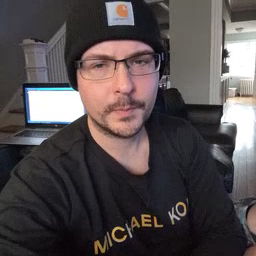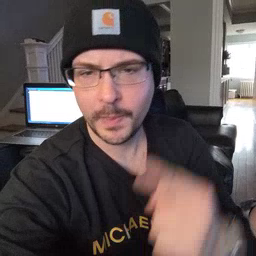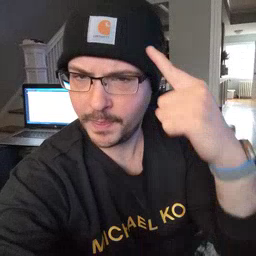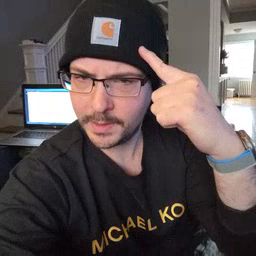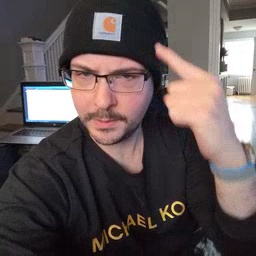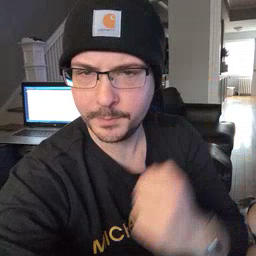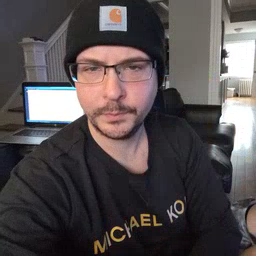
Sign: think